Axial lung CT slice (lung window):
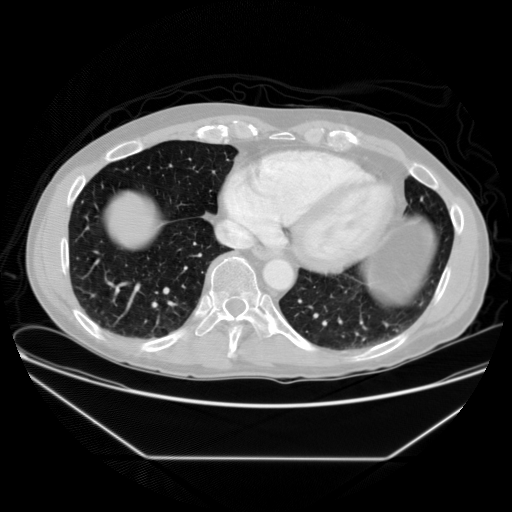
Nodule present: no